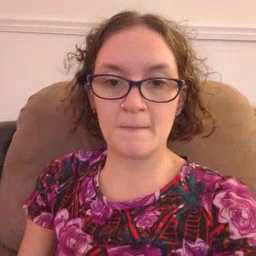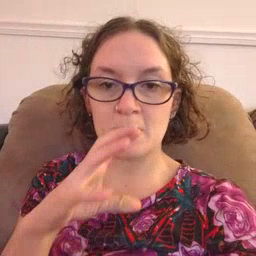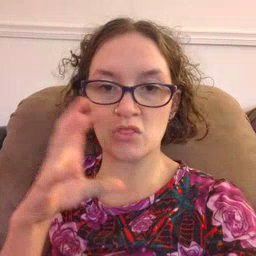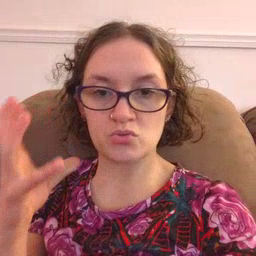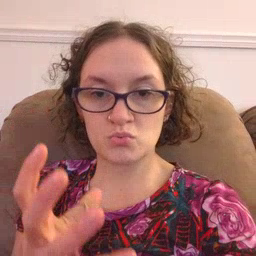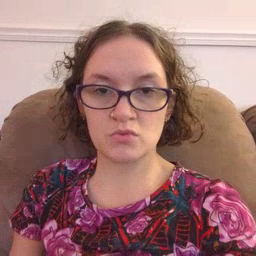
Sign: balloon